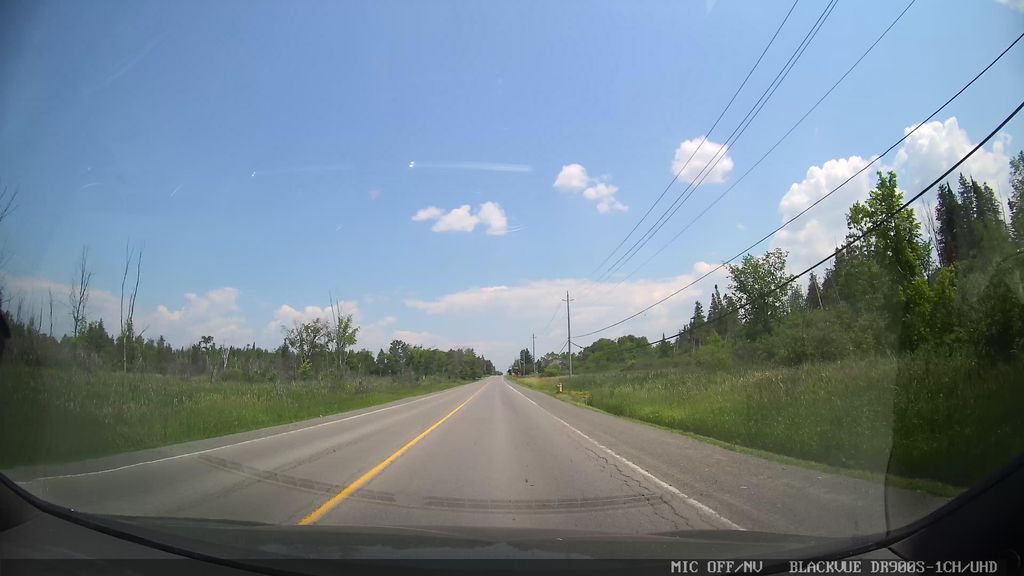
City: ottawa-gatineau